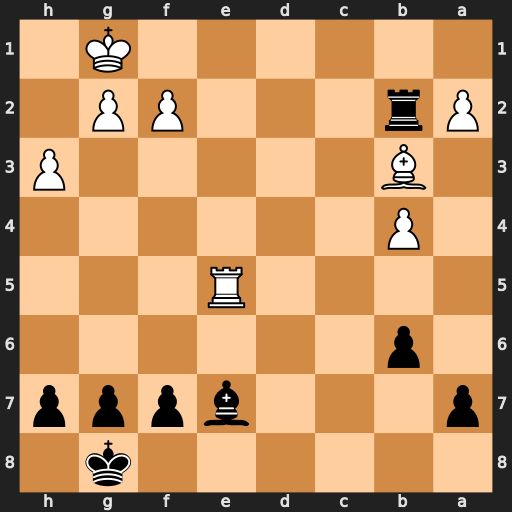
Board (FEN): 6k1/p3bppp/1p6/4R3/1P6/1B5P/Pr3PP1/6K1
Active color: b
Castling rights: -
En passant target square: -
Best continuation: Rb1+ Kh2 Bd6 f4 Bxe5